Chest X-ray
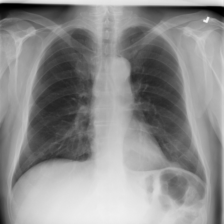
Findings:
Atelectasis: negative
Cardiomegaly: negative
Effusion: negative
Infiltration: negative
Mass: negative
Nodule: negative
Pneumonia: negative
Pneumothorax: negative
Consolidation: negative
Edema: negative
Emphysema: negative
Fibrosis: negative
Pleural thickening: negative
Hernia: negative